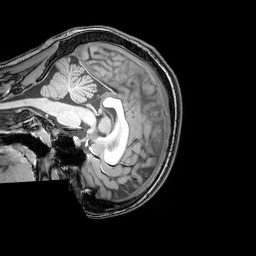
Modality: T1w
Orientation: sagittal
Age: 21
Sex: female
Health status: healthy
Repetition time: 0.081 s
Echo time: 0.037 s